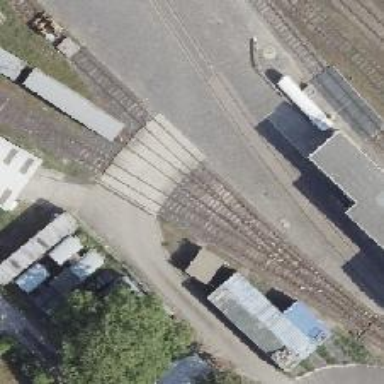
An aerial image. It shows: Railway level crossing.